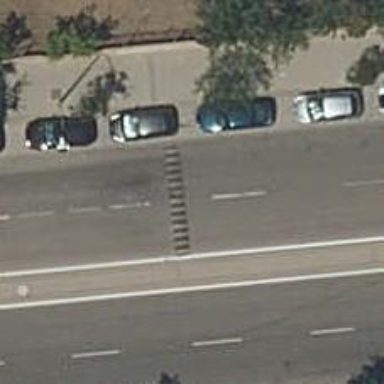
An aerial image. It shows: Bump for traffic calming.